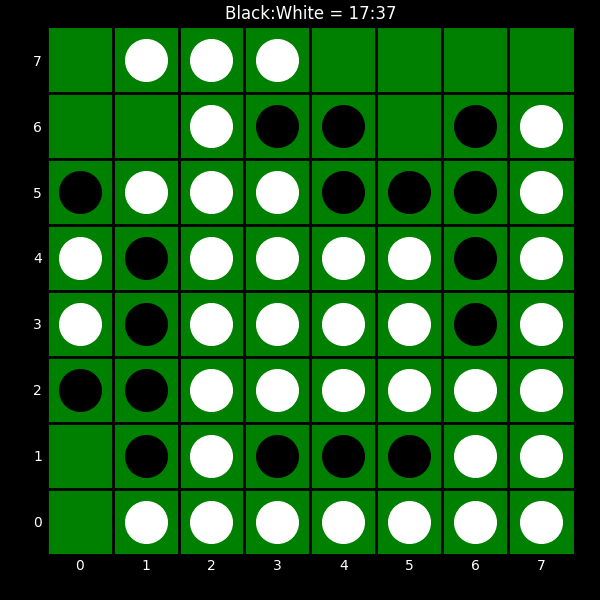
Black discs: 17
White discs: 37